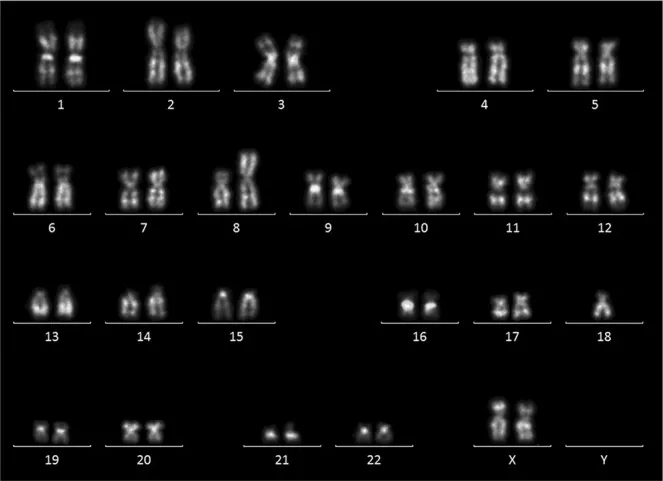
Genetic outcomes of the natural pregnancies in the patient with unbalanced karyotype 45,XX,der(8;18)t(8;18)(p23;p11.3). (A) The karyogram of QFH/AcD banded chromosomes from chorionic villi of the miscarriage specimen at 5/6 weeks of gestation, karyotype 45,XX,der(8;18)t(8;18)(p23;p11.3)mat.
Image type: radiology (ultrasound)